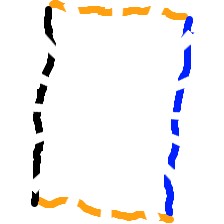
Shape: rectangle